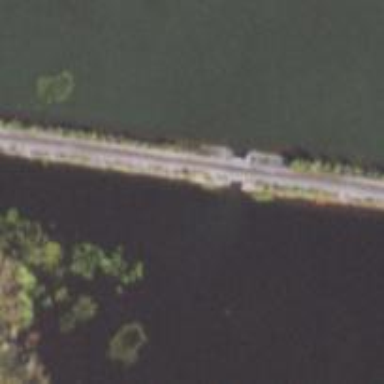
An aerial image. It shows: Abandoned railway bridge over path.